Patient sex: M
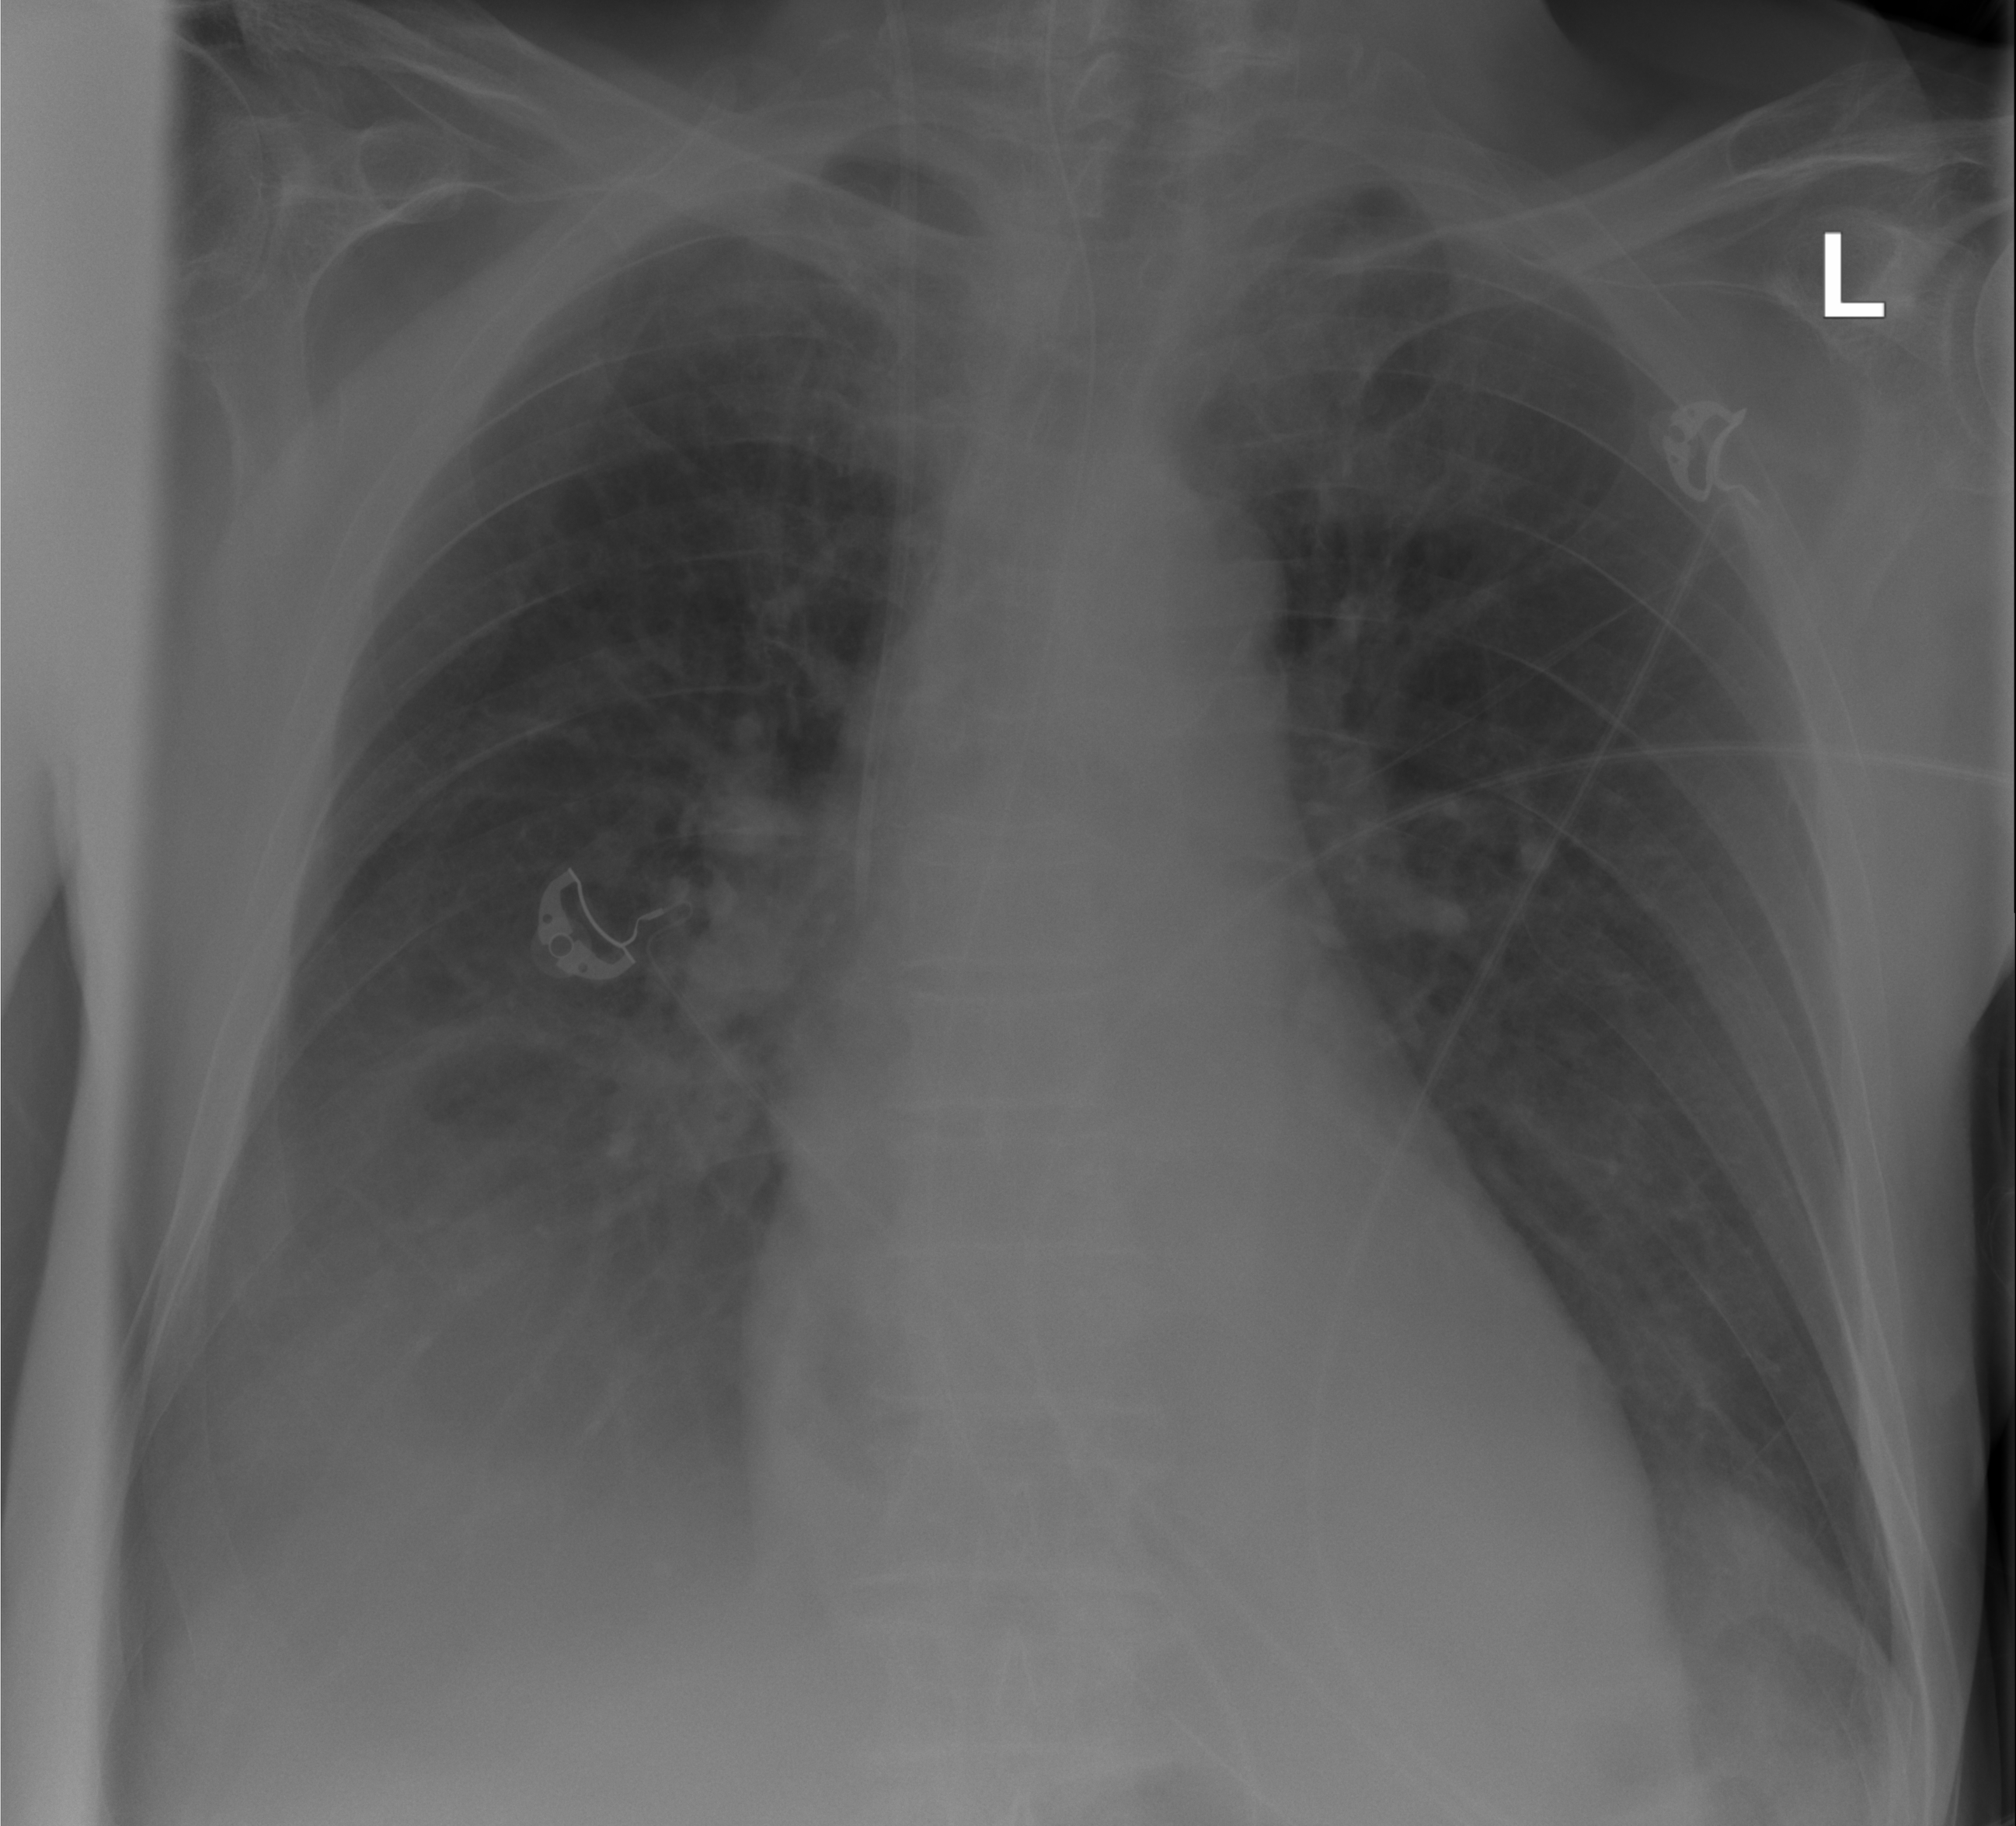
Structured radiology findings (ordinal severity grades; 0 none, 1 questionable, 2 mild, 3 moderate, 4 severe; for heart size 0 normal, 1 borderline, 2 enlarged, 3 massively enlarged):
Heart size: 0
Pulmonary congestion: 2
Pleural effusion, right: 2
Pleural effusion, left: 1
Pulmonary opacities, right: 1
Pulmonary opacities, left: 0
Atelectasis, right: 2
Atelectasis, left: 1